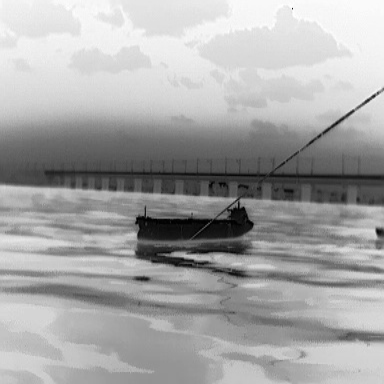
There is a liner in the infrared image.